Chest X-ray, PA view. Patient: 35 years old, sex F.
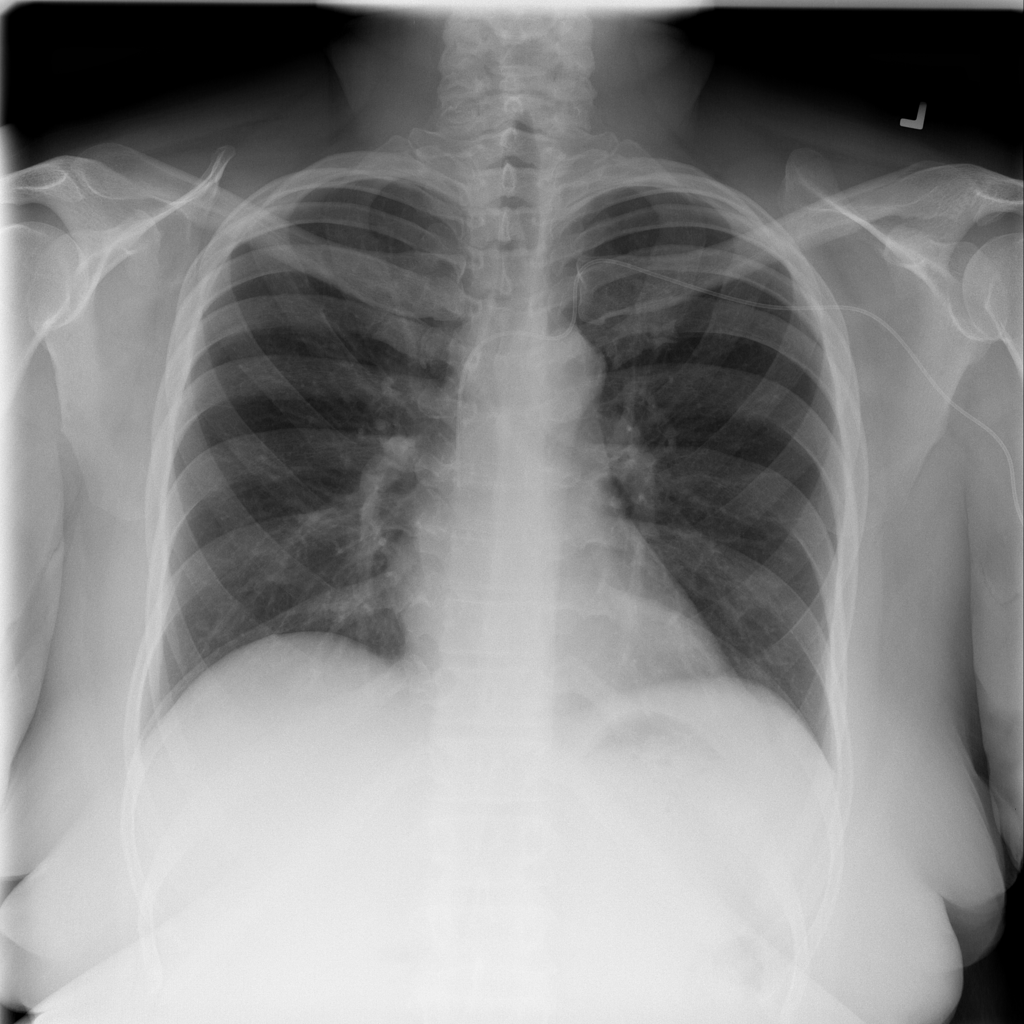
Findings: No Finding